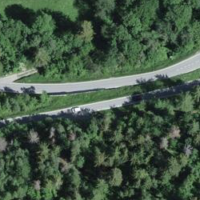
EUNIS habitat code: 43
Species observed at this site:
Juglans regia